Question: I need help with formatting a dot graph. To simplify my question, I have a dot code here which I run through a dot tool:
'''
digraph G
{
TestNode [label="Test Node", shape="egg" style="filled" color="yellow"]
}
'''
results in this:

I want to have a black outline to this node. How can I do that?
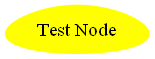
Answer: Using 'fillcolor' together with 'color' does achieve what you're after:
'''
TestNode [label="Test Node", shape="egg", style="filled", color="black", fillcolor="yellow"]
'''

From the <URL>
> Color used to fill the background of a node or cluster assuming
style=filled. If fillcolor is not defined, color is used.